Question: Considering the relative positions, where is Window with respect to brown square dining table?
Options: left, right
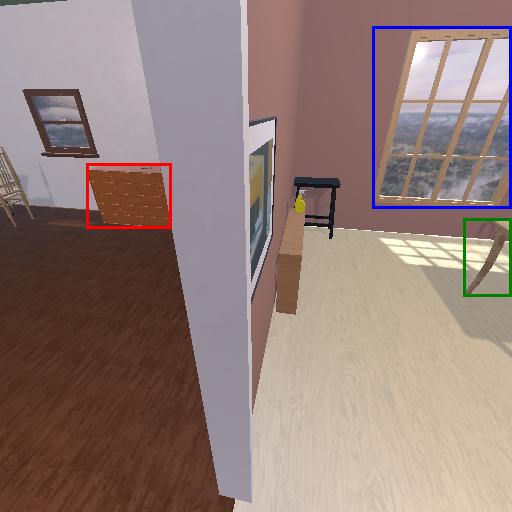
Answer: left